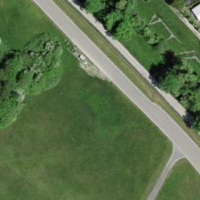
EUNIS habitat code: 57
Species observed at this site:
Trifolium pratense